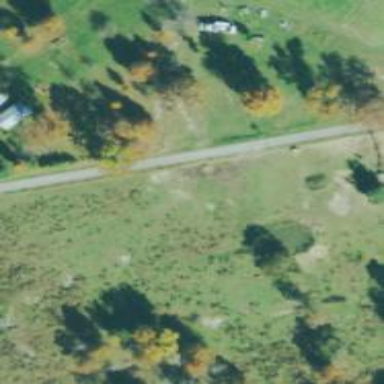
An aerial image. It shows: Unclassified road.